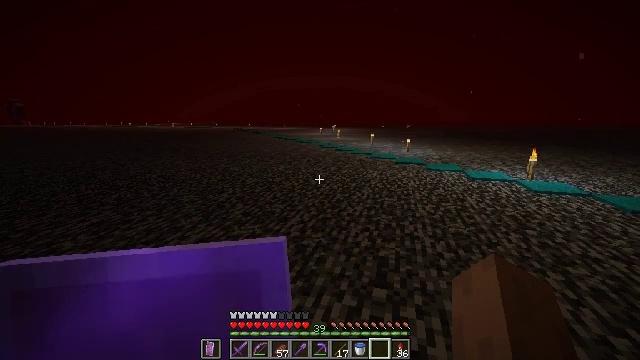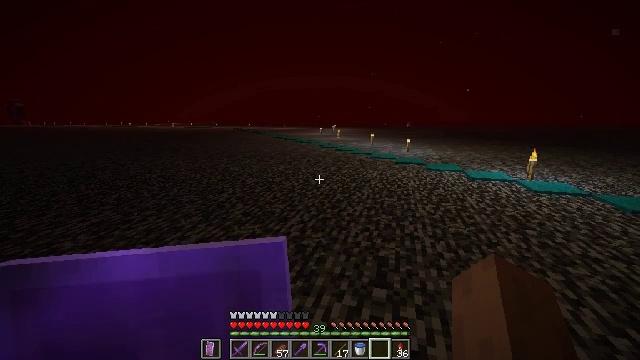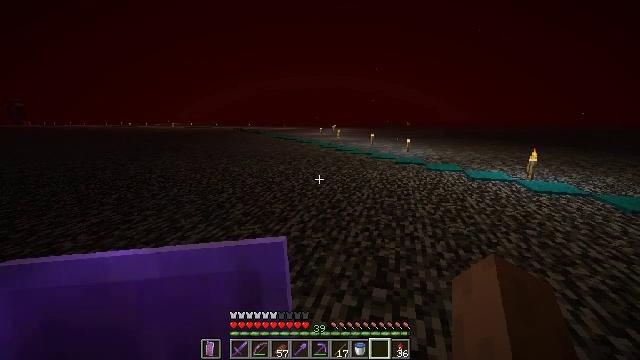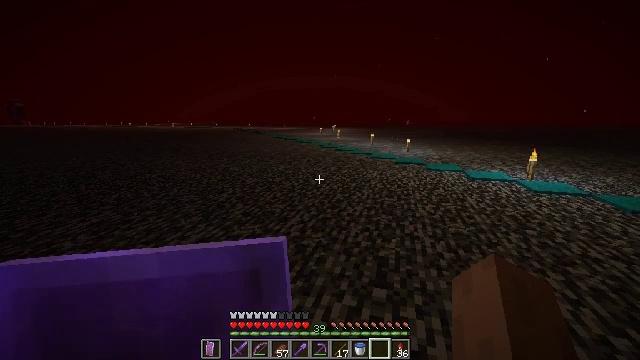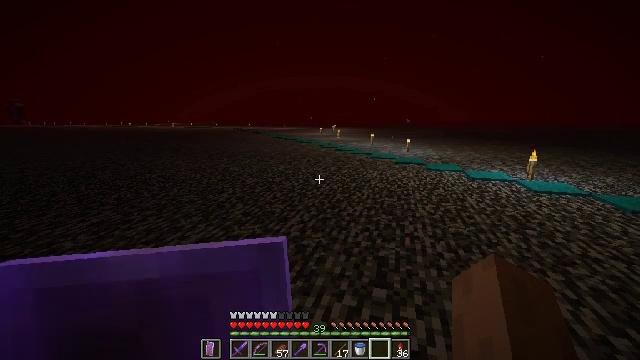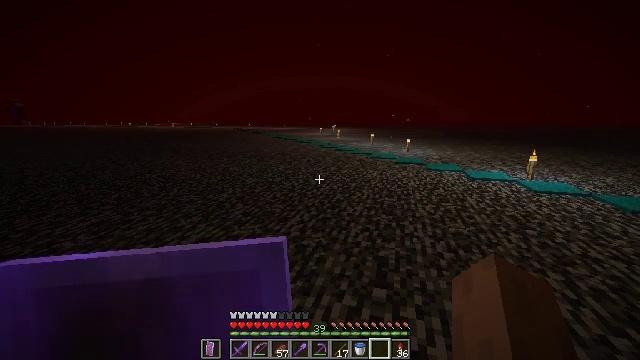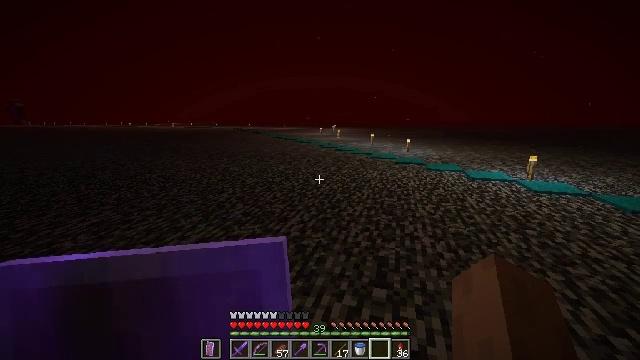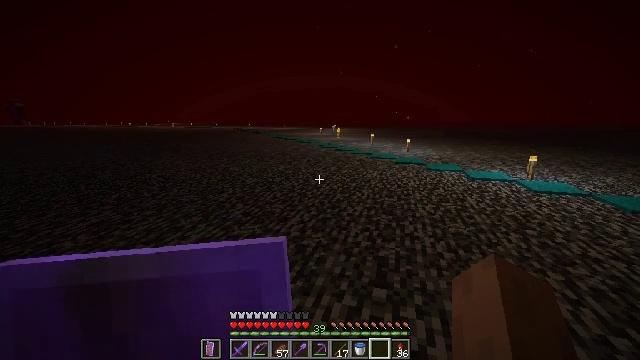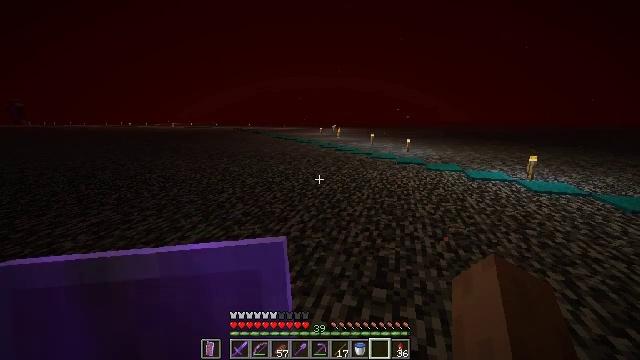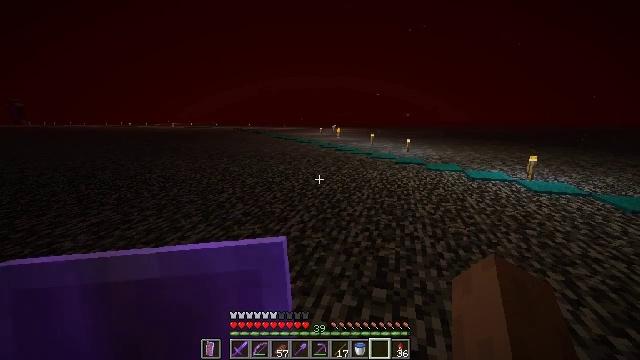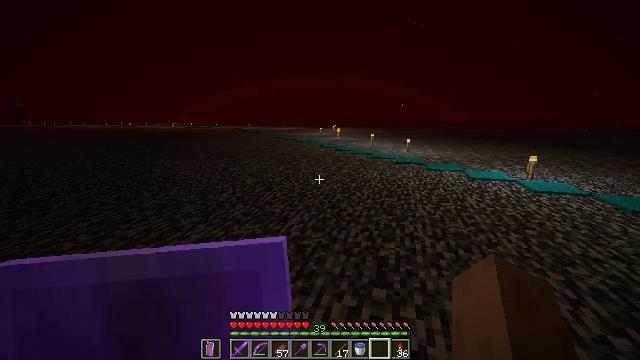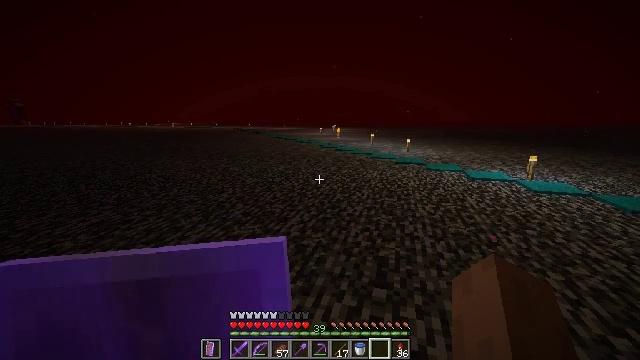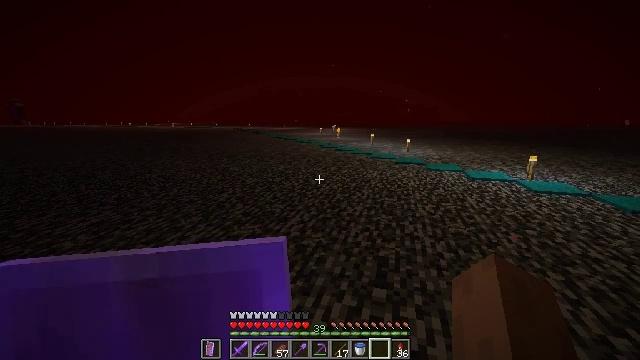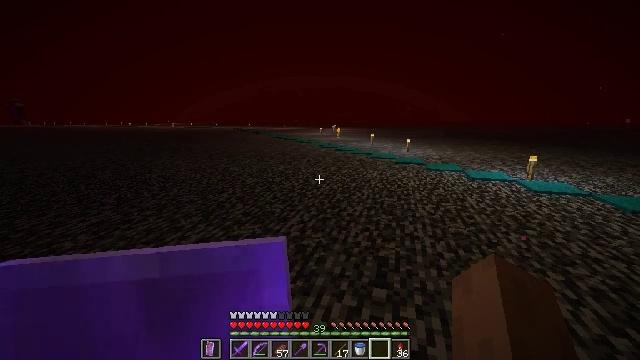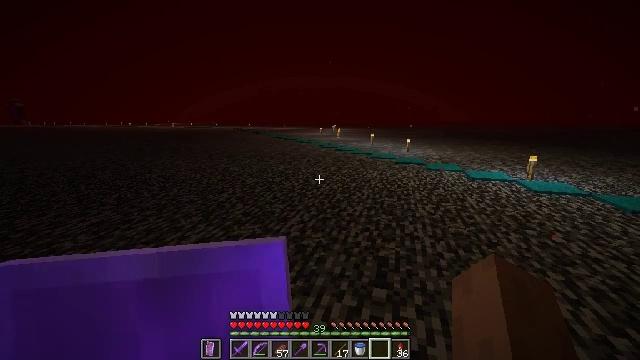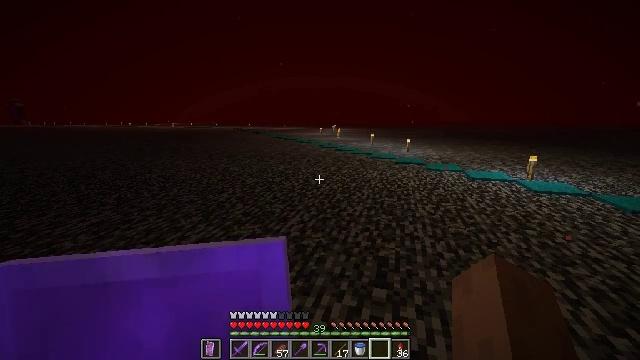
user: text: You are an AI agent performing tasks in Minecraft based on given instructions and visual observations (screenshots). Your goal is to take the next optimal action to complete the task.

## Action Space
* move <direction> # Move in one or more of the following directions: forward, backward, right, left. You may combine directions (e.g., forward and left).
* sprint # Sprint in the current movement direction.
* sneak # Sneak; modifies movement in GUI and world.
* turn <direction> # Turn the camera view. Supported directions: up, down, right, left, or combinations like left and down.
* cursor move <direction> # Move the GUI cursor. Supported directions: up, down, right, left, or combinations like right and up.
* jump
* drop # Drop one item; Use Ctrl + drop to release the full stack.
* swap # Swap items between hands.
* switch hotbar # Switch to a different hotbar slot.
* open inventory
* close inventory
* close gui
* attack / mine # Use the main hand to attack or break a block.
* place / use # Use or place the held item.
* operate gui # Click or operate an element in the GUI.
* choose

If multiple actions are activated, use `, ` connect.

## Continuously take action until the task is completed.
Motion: motion action
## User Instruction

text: Open the crafting table to make a yellow carpet.
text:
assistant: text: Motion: no_op
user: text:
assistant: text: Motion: no_op
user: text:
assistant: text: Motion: no_op
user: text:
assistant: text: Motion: no_op
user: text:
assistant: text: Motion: no_op
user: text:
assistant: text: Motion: no_op
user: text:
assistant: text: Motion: no_op
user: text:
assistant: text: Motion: no_op
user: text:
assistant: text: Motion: no_op
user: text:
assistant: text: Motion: no_op
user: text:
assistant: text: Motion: no_op
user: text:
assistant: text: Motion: no_op
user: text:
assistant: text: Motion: no_op
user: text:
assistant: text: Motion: no_op
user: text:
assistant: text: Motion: no_op
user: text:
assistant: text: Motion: no_op
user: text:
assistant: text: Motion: no_op
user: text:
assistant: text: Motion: no_op
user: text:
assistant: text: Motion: no_op
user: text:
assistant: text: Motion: no_op
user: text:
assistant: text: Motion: no_op
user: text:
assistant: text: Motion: no_op
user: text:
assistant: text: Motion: no_op
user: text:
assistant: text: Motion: no_op
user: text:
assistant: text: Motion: no_op
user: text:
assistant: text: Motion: no_op
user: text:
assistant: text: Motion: no_op
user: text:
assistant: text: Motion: no_op
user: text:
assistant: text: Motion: no_op
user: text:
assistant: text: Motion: no_op